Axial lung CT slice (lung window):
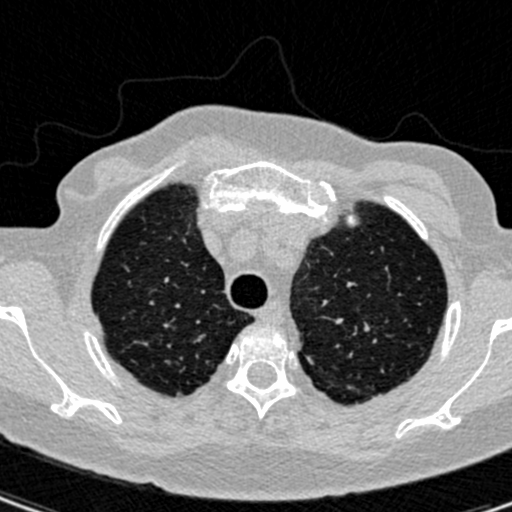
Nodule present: no